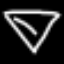
Label: diamond